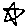
Label: star